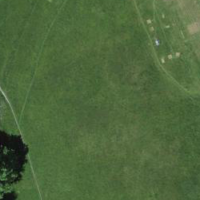
EUNIS habitat code: 25
Species observed at this site:
Matricaria discoidea